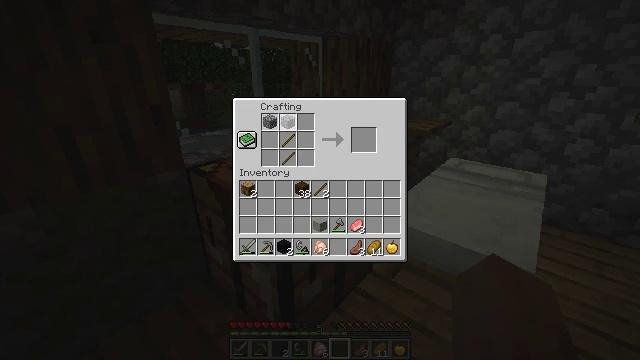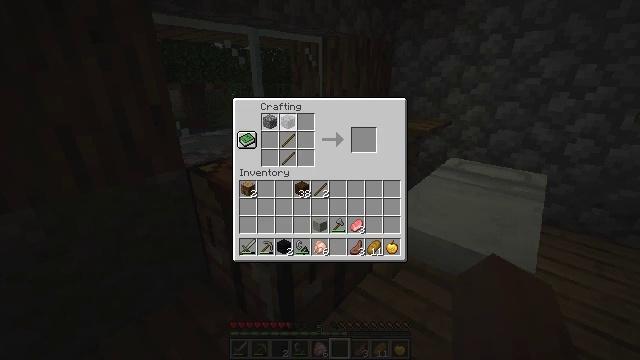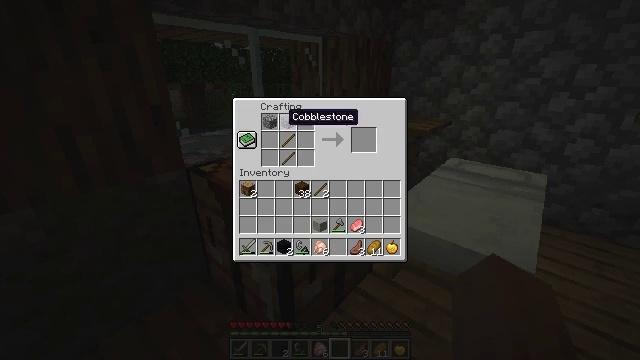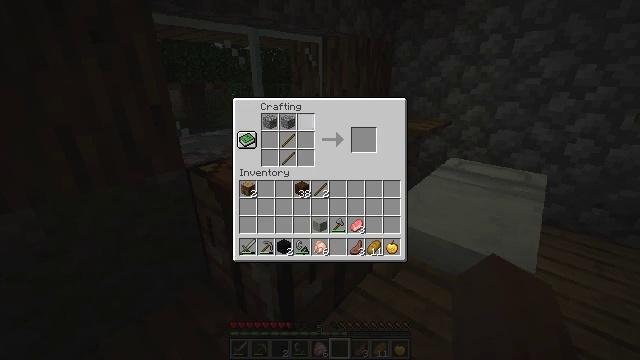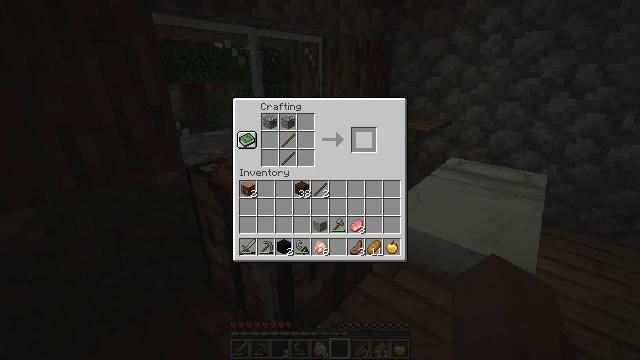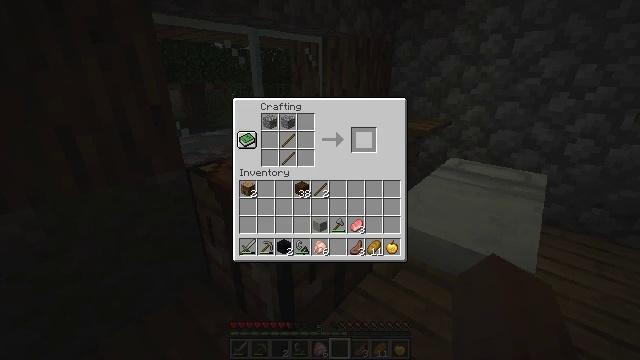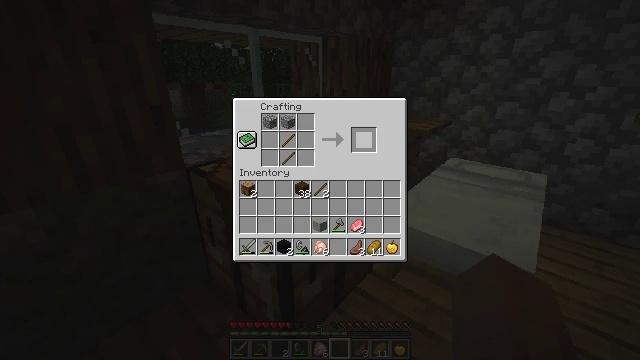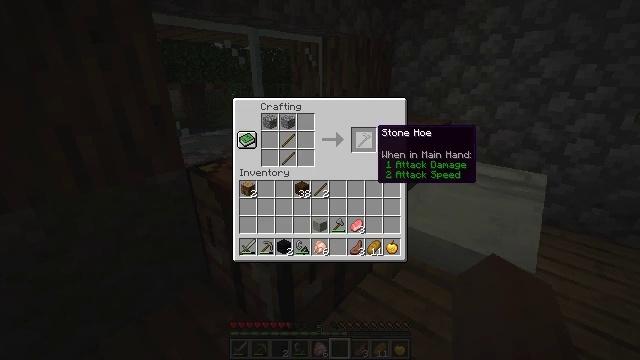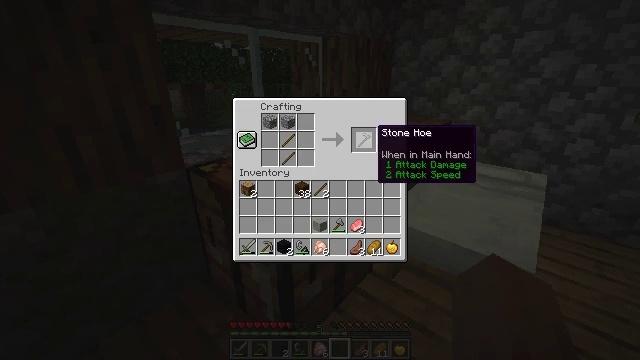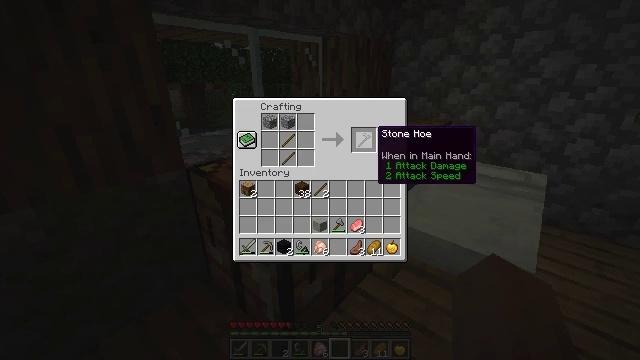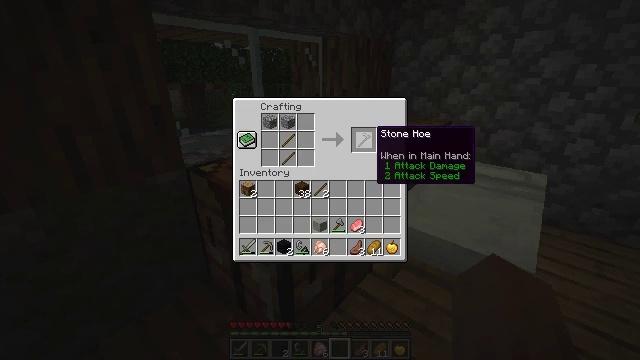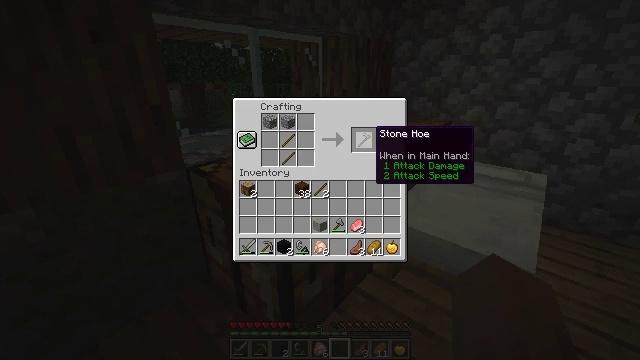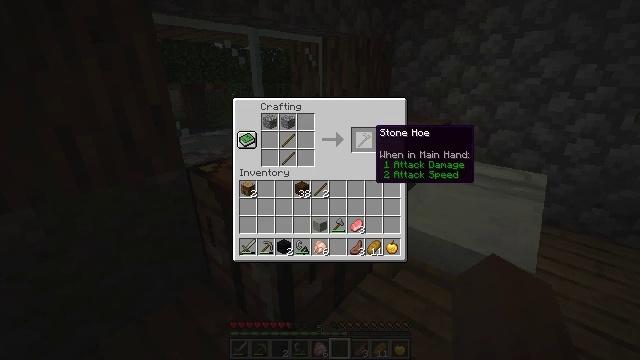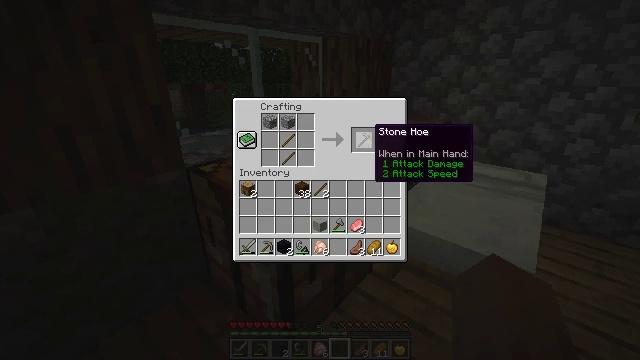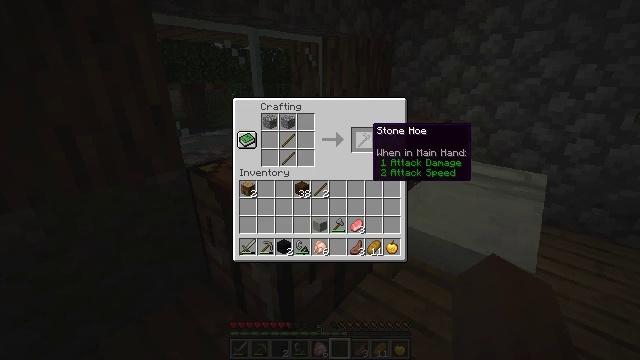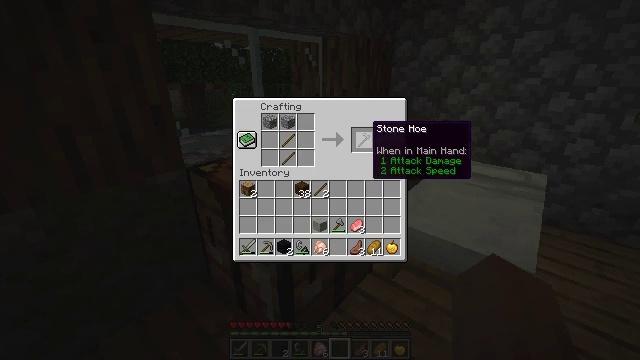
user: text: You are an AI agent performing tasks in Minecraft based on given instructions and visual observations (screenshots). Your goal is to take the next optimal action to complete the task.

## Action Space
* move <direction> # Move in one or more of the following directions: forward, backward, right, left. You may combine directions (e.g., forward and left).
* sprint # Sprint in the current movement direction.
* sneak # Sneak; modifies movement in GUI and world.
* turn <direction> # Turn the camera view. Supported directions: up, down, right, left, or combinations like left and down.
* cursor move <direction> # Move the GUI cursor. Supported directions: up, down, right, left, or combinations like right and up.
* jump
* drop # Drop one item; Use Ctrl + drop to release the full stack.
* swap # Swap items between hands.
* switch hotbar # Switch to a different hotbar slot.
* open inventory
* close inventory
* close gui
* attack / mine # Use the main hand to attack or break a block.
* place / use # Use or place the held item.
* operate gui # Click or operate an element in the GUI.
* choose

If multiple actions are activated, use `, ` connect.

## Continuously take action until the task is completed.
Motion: motion action
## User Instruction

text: Craft a stone hoe by combining cobblestone with sticks.
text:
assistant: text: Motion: choose
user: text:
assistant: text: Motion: no_op
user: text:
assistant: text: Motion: cursor move right
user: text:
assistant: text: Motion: cursor move right and down
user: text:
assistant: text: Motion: no_op
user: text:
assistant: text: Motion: no_op
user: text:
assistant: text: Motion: no_op
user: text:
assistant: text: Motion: no_op
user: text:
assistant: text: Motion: no_op
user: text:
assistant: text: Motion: no_op
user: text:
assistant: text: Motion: no_op
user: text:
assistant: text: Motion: no_op
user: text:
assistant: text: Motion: no_op
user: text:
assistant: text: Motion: no_op
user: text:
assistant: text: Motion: no_op
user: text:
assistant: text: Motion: no_op
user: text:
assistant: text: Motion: no_op
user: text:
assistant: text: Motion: operate gui
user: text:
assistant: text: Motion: operate gui
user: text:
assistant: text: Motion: operate gui
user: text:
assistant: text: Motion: no_op
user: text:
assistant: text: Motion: cursor move left and down
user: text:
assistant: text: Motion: cursor move left and down
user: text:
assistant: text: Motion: no_op